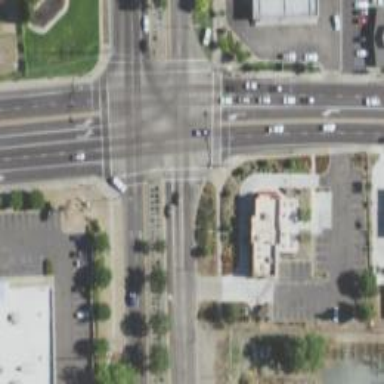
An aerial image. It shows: Marked road crossing.